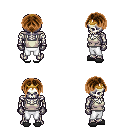
a pixel art fantasy rpg character, male body template, skeleton, white pirate shirt, white pants, brown parted hairstyle, gold tiara, metal gloves, gray slippers, four views (front, back, left, right), 2x2 character sprite sheet, small pixel art, hard edges, no anti-aliasing